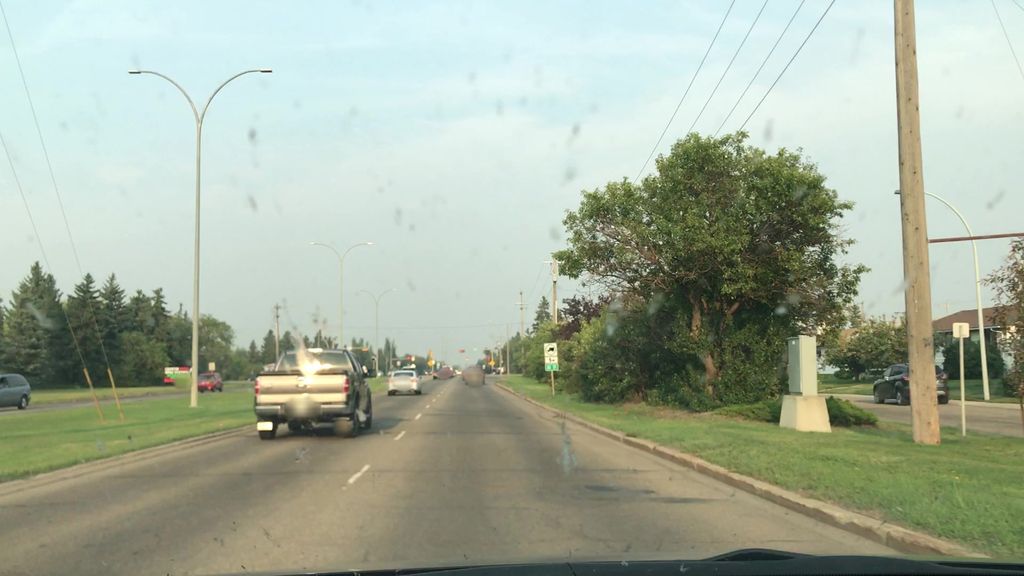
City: edmonton